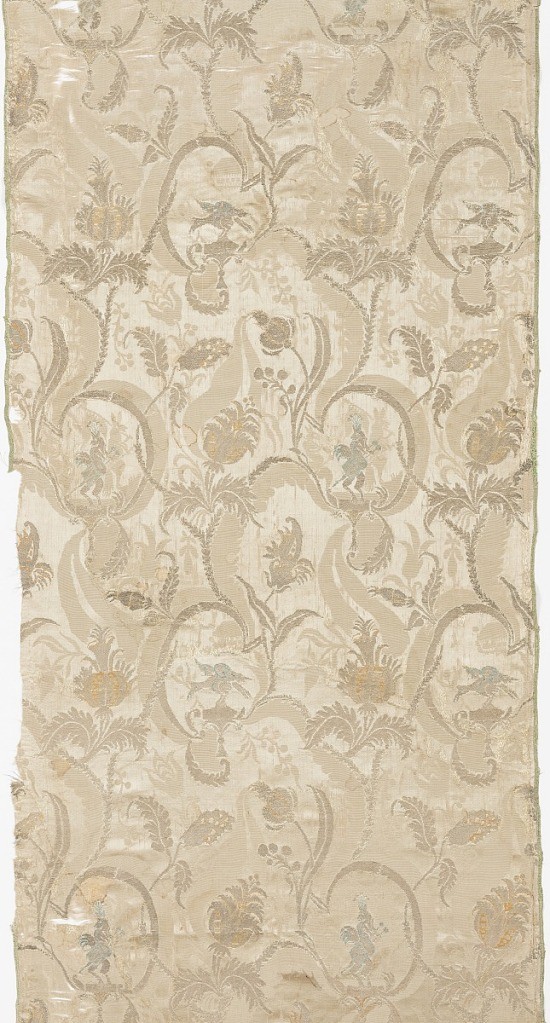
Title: Textile
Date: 1675–1700
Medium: silk Technique: brocaded damasse
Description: Beige silk brocaded with gold and silver metallic thread and blue and orange/tan silk in a pattern of vines with flowers and animals.